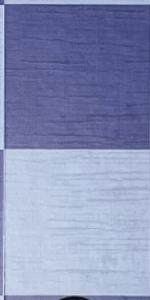
Label: Empty